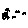
Label: bird